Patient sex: M
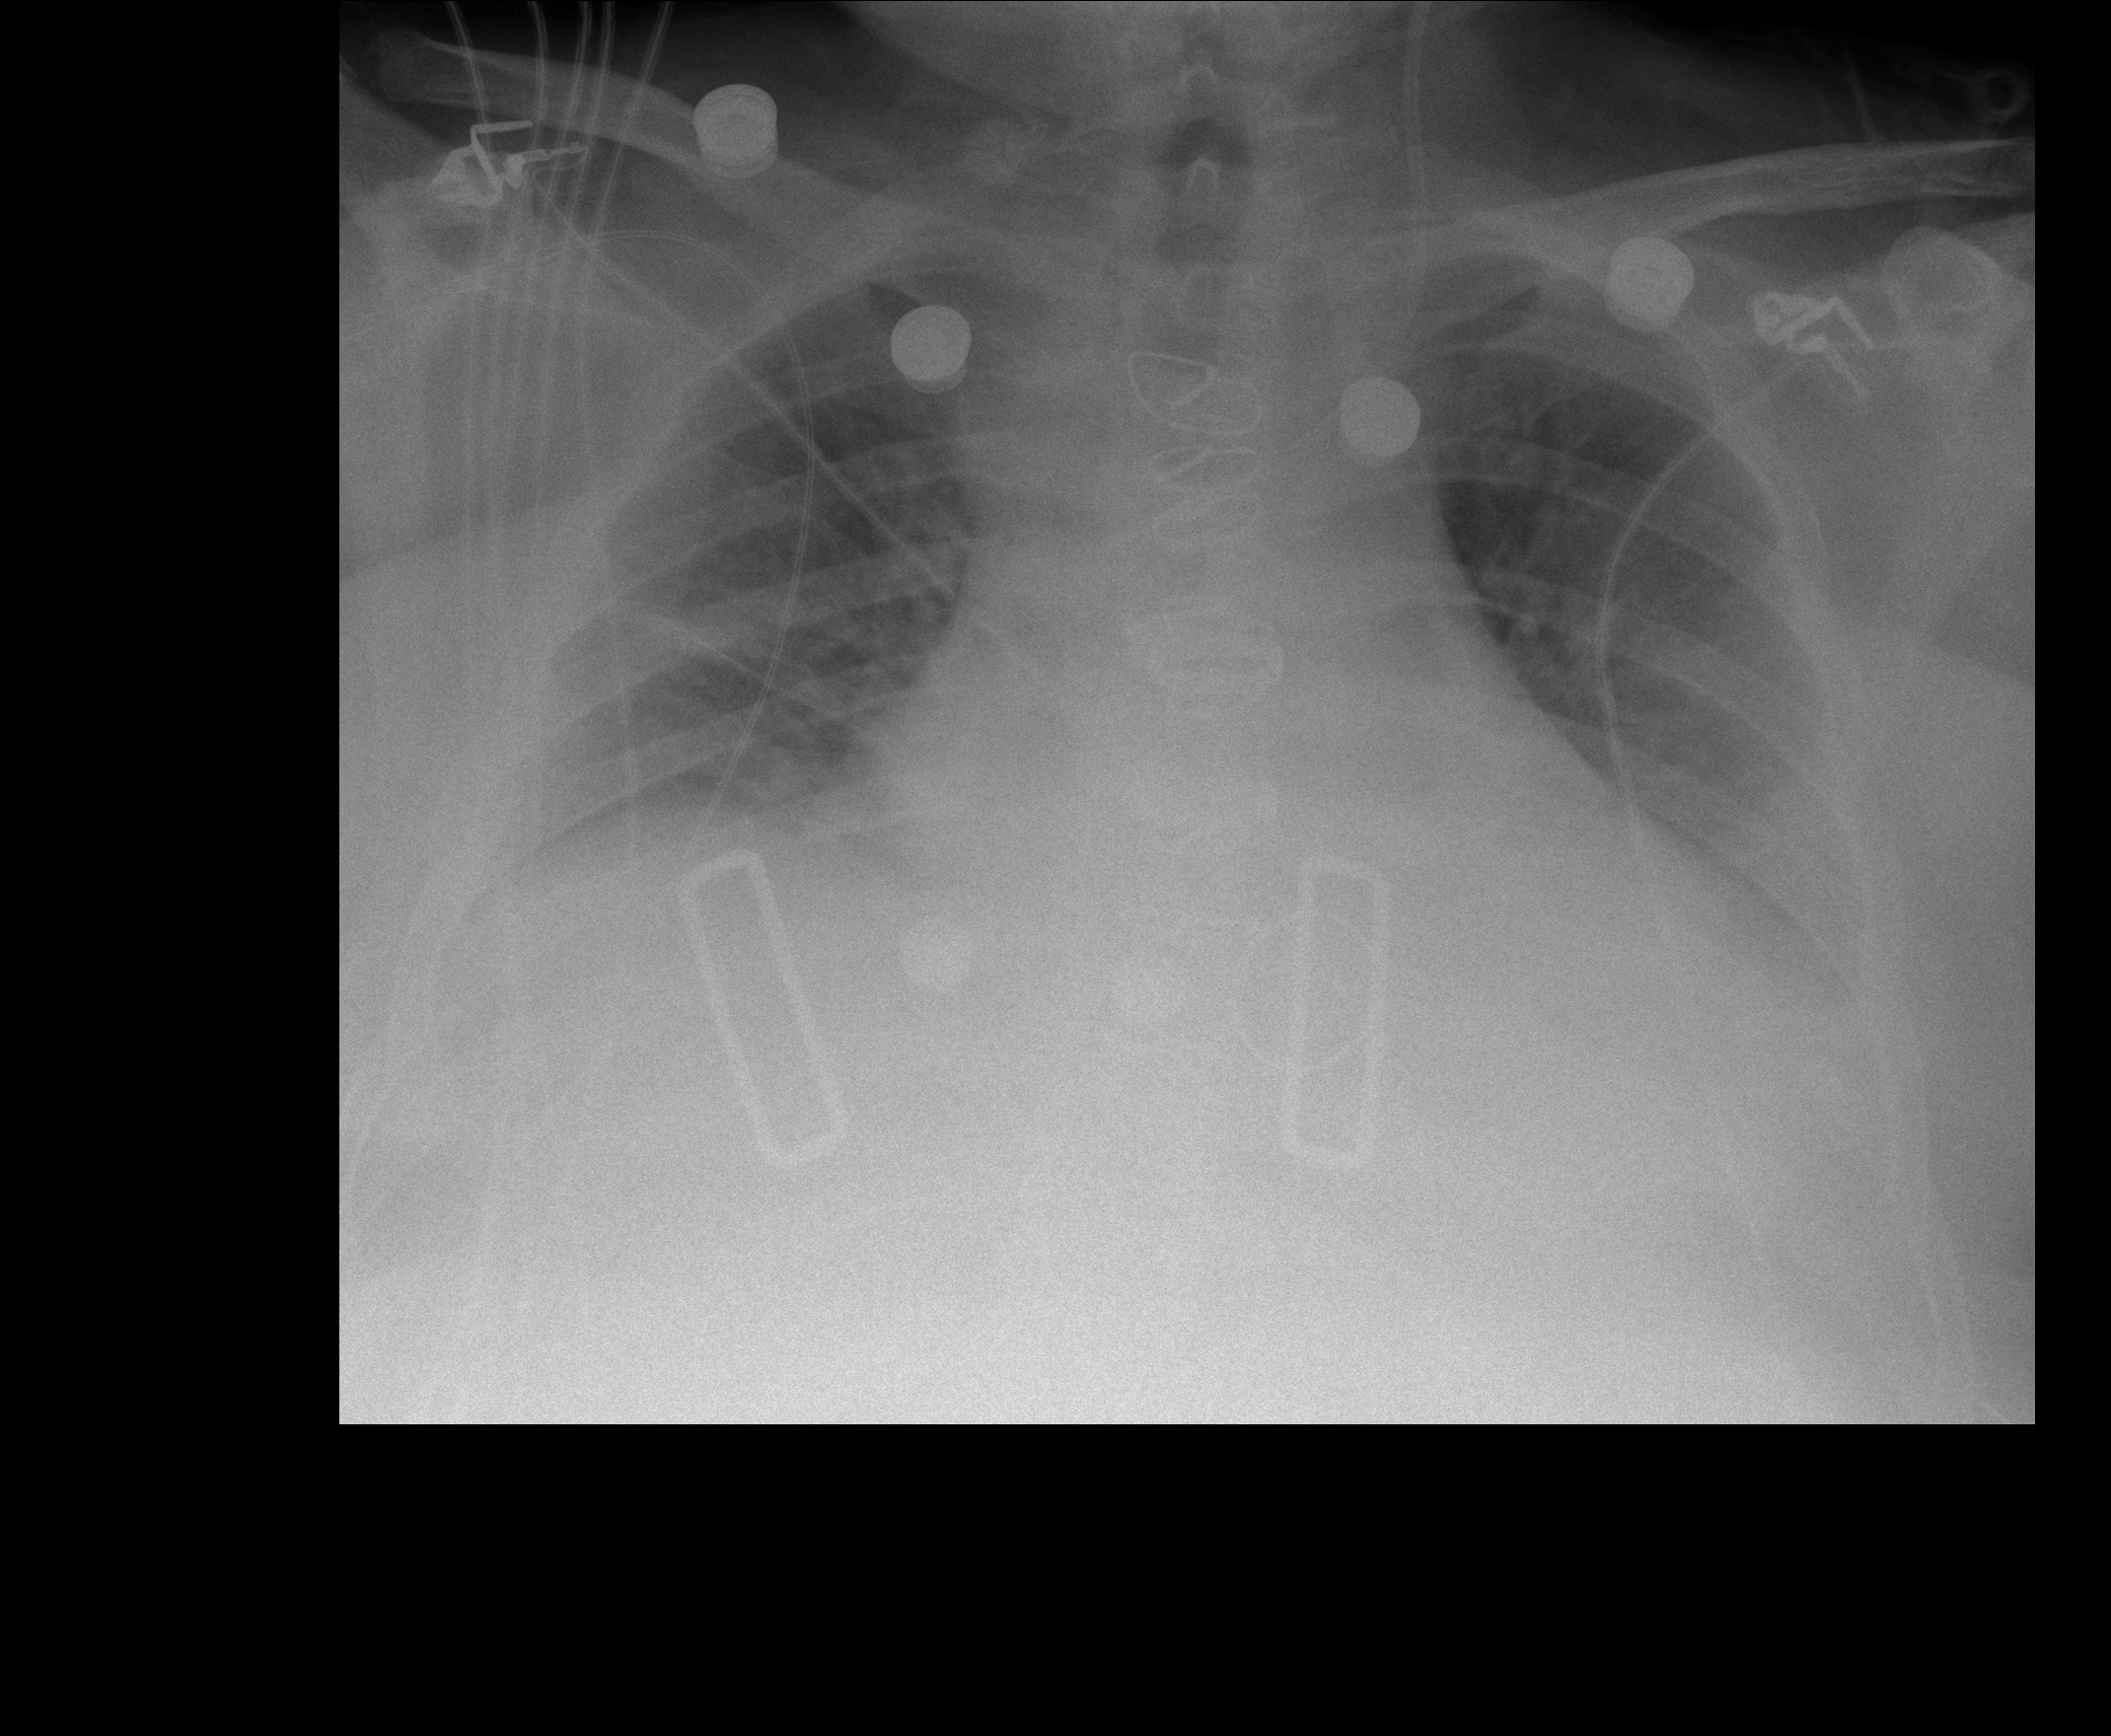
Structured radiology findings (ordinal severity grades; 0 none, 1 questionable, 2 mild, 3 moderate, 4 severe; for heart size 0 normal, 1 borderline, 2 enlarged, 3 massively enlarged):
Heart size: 2
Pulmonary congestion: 1
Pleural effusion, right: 2
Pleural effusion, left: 2
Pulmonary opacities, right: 0
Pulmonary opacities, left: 0
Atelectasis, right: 2
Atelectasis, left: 2